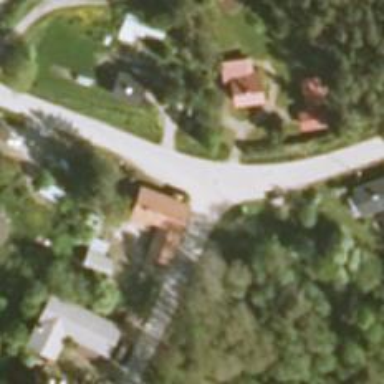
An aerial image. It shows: Road with "give way" sign.